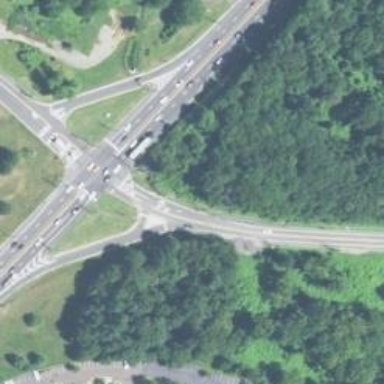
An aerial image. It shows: Trunk_link highway with jughandle junction.